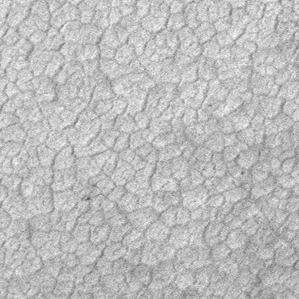
Label: frost